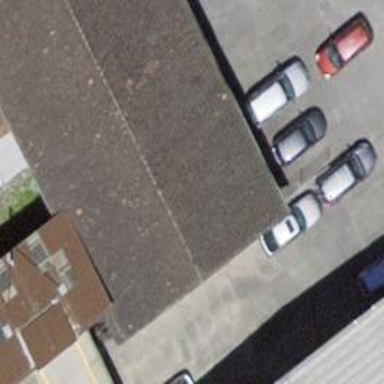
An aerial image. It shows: Industrial building.